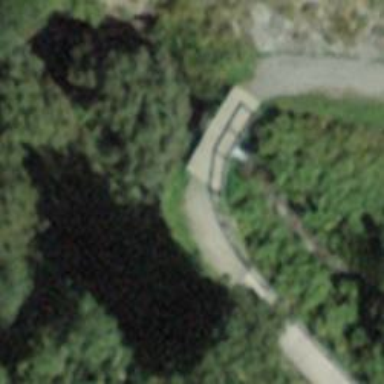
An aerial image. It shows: Path leading to bridge.